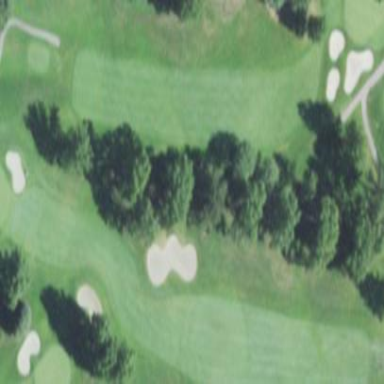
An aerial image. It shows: Grassy area designated as golf fairway.